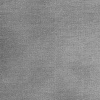
Atmospheric dust classification: dusty